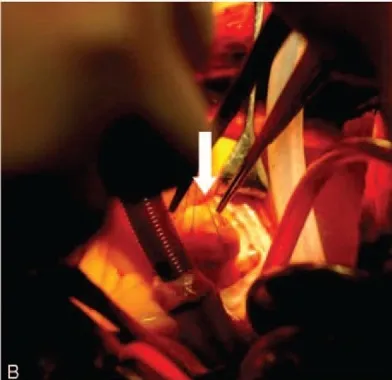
The tumor is suspended by sutures (arrow.
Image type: medical_photograph (other_medical_photograph)